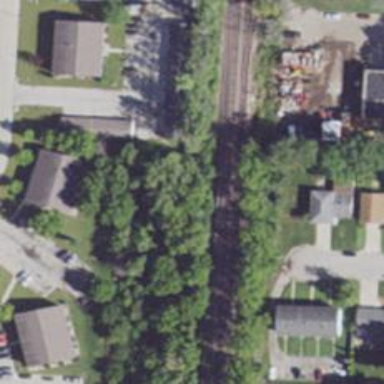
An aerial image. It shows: Railway siding with rails.